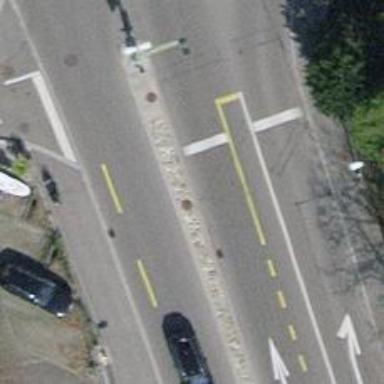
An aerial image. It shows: Primary highway with asphalt surface and designated cycle lane.